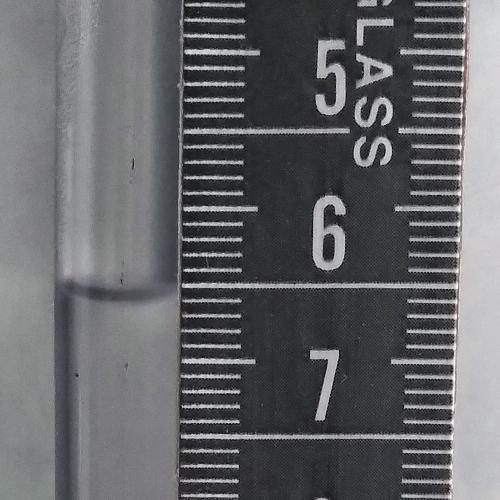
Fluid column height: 6.6 cm